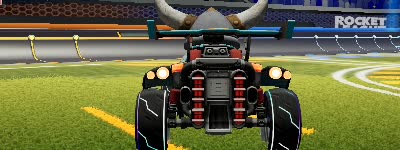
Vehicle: octane